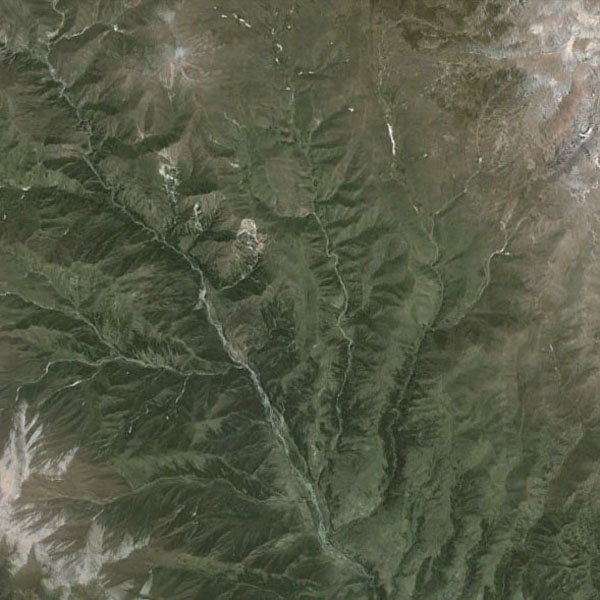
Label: Mountain